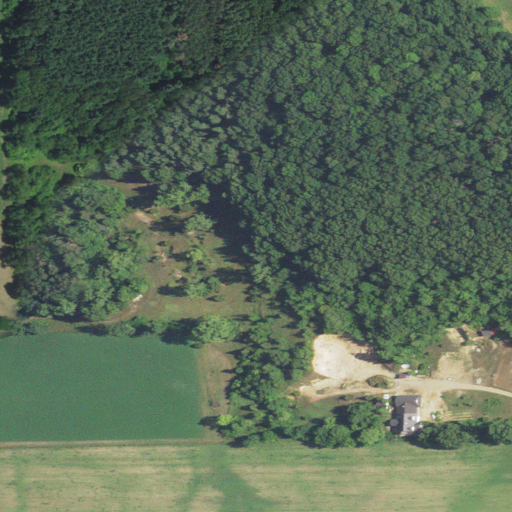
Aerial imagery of mountain in Michigan named Colon Mountain containing cultivated crops, deciduous forest, evergreen forest, mixed forest, open development, and pasture